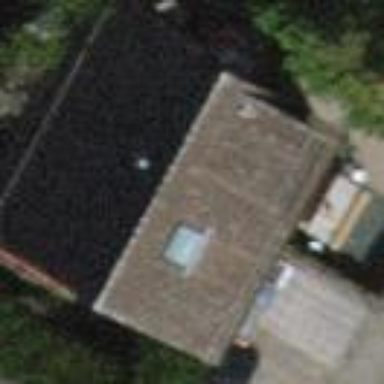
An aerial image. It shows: Pitched roof building.